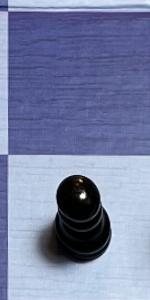
Label: Pawn_Black